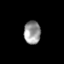
Tissue: skin
Cell type: Epithelial cells
Senescence score: 0.2194
Nuclear area (px): 378
Mean DAPI intensity: 150.706